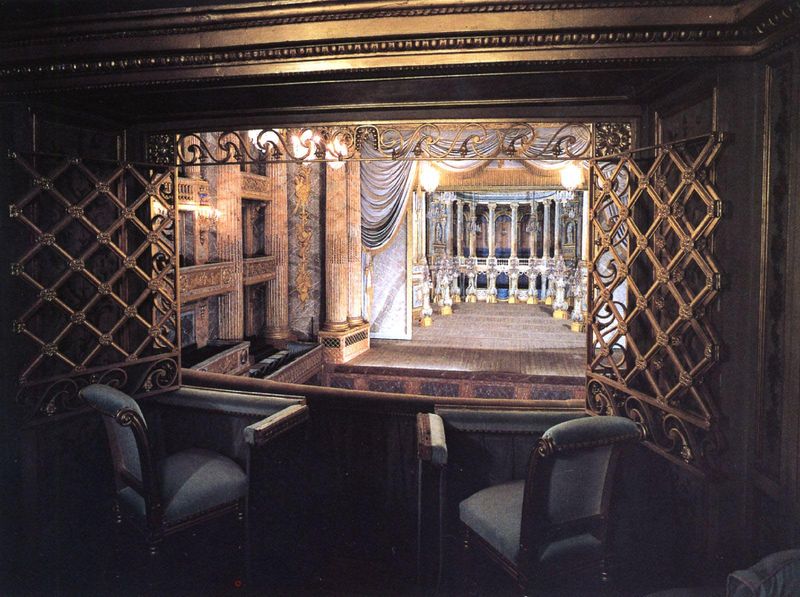
Titel: Versailles, Opernhaus
Künstler: Ange-Jacques Gabriel
Standort: Versailles (EU - F)
Schlagwörter: blau, weiß, fenster, lampen, licht, stuhl, stühle, säule, säulen, blick, barock, rahmen, vorhang, gitter, gold, sessel, bühne, oper, theater, balkon, parkett, besucher, bühnenbild, empore, loge, polster, dekor, leuchter, stufen, betrachter, foto, kulisse, kasetten, kassetten, empire, blich, illusion, schaukasten, garnier, op